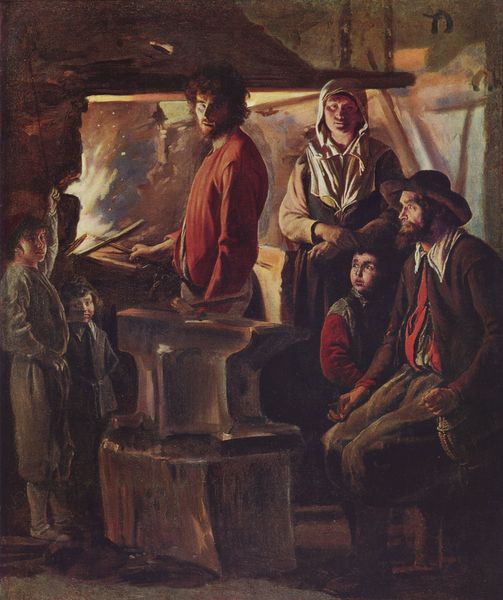
Titel: Die Schmiede (Schmied in seiner Werkstatt)
Künstler: Antoine Le Nain
Standort: Paris
Institution: Musée du Louvre
Schlagwörter: blätter, dunkel, feuer, gemälde, gruppe, mann, schatten, weiß, gelb, sitzen, braun, frau, hell, hut, licht, männer, blick, rot, tuch, haube, malerei, bart, bärte, flasche, hemd, jacke, architektur, arm, kleidung, kragen, stehen, holland, portrait, porträt, öl, interieur, eltern, familie, innen, kind, mutter, vater, arbeit, bauern, kamin, kinder, ofen, huf, hufe, jungen, knaben, hitze, industrie, angst, kopftuch, maler, metall, stube, junge, bauer, leuchten, eisen, flamme, glut, heiss, vermeer, entwurf, gruppenbild, anschauen, sprühen, handwerk, handwerker, werkstatt, werkzeug, rosette, hammer, hamd, esse, stitzen, armut, stahl, helfen, söhne, herd, akanthus, hufeisen, schmied, schmiede, schürhaken, funken, amboss, korbflasche, bauteil, balg, blasebalg, cranach, funke, pferdehufe, ambos, freuer, familei, blasebalken, schmiede handwerk